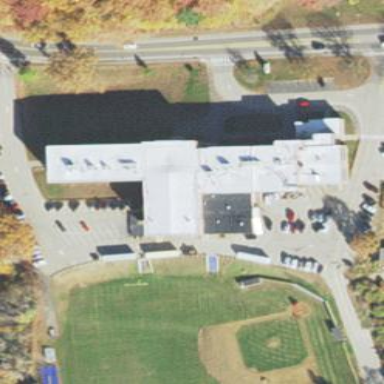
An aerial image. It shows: High school building.